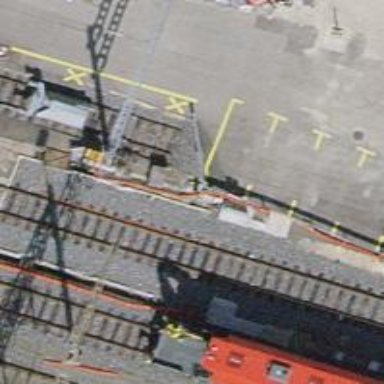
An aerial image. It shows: Railway buffer stop.